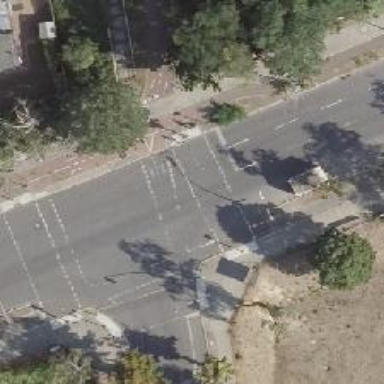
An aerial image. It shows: Road with traffic signals.